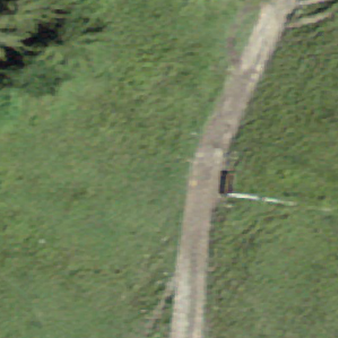
Label: other